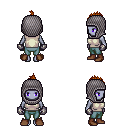
a pixel art fantasy rpg character, female body template, dark elf, purple skin, white sleeveless shirt, teal pants, brunette mohawk hairstyle, chain hood, metal gloves, brown shoes, four views (front, back, left, right), 2x2 character sprite sheet, small pixel art, hard edges, no anti-aliasing